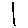
Label: line